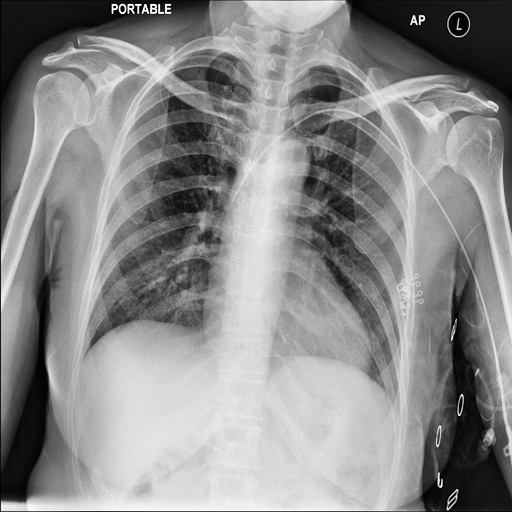
Finding: NORMAL